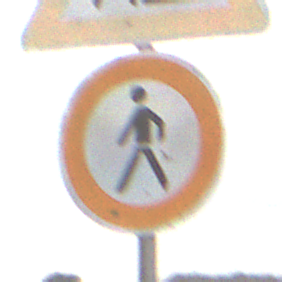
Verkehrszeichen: VerbotFussgaenger
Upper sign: Arbeitsstelle
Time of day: MorningAfternoon
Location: Outdoor (Nature)
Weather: Overcast
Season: NotSpecified
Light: Natural